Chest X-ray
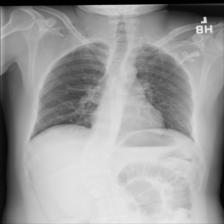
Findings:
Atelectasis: negative
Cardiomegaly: negative
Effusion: negative
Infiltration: negative
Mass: negative
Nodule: negative
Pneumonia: negative
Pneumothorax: negative
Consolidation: negative
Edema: negative
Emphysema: negative
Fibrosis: negative
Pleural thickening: negative
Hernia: negative